Question: I have a problem with 's crosstab.
I want to add style on measure field, but it doesn't work. Is it possible to do that or not?
The style in first column works fine.
I used this style:
'''
<style name="proba" mode="Opaque">
<conditionalStyle>
<conditionExpression><![CDATA[$V{BR_kupaca}< 5.0 ]]></conditionExpression>
<style mode="Opaque" forecolor="#FF0000" backcolor="#CCFFCC">
<pen lineWidth="0.25" lineColor="#FF0000"/>
</style>
</conditionalStyle>
</style>
'''
on field in designer that is represent of measure: BR_kupaca, in style I put that style proba. But nothing happened - my values are always black.
I want to be colored in red every value that is less then 5

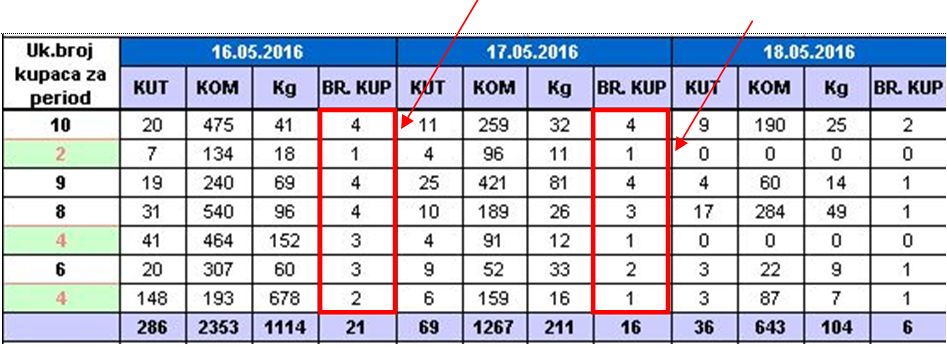
Answer: This happens most likely because your crosstab cell contains a textField for which the forecolor was specifically set to black(#000000).
When a style attribute(forecolor, backcolor, font name/size, etc) is set directly on an element, it takes precedence over the value that is inherited from a specified style.
So what you need to do is to find the textField to which you have applied the "proba" style:
'<textField><reportElement style="proba" .... />...</textField>'
and remove the 'forecolor' attribute inside the 'reportElement'.